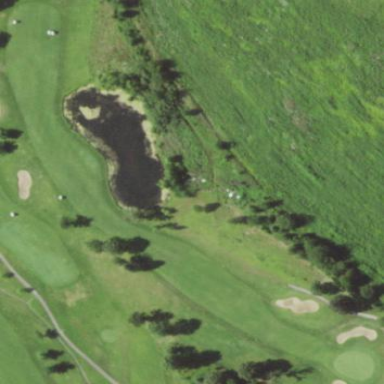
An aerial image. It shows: Grassy area designated as golf fairway.